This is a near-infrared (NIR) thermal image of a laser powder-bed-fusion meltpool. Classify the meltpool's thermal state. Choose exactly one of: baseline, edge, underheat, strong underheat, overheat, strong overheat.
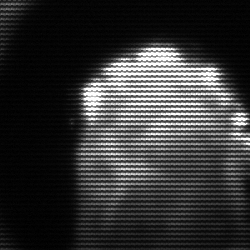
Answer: baseline